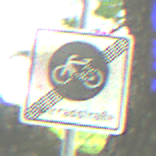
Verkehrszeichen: EndeFahrradstrasse
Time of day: MorningAfternoon
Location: Outdoor (RoadRail)
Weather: Clear
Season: NotSpecified
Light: Natural